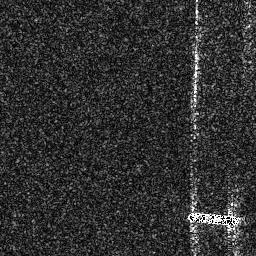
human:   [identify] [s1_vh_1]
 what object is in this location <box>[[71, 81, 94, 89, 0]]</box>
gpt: <ref>1 medium ship at the bottom right</ref>